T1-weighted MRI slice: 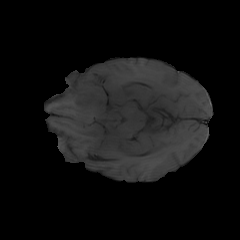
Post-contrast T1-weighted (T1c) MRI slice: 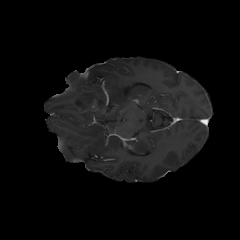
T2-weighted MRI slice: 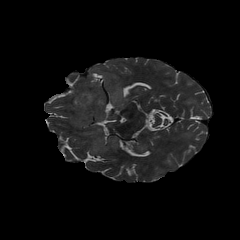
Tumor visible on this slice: yes